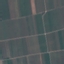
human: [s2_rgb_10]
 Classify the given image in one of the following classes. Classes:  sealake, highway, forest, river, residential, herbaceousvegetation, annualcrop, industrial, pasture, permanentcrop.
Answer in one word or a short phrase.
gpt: PermanentCrop